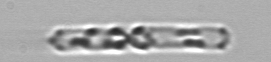
Label: Cerataulina_pelagica